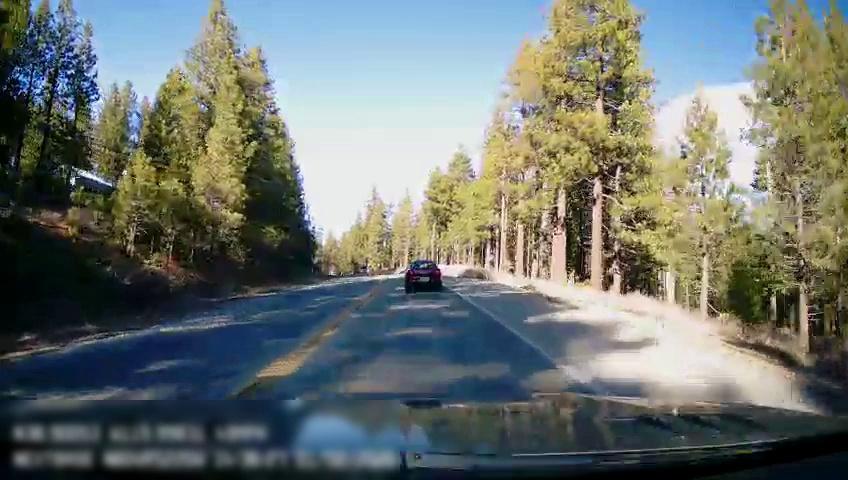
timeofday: Day
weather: Sunny
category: Drivable Space
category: Vehicles | Car
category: Lanes | Opposite Lane
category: Lanes | Current Lane
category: Lanes | Current Lane